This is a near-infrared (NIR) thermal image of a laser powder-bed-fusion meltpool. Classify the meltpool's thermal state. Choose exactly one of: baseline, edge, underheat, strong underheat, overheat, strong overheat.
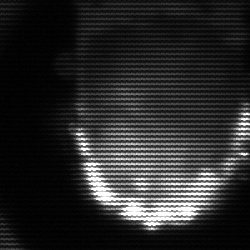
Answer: baseline